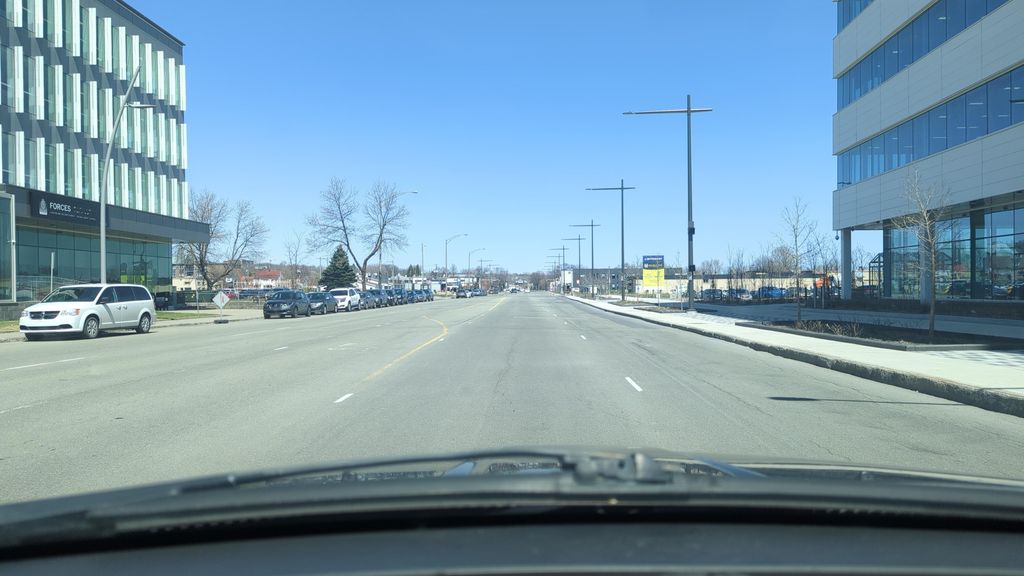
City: quebec_city